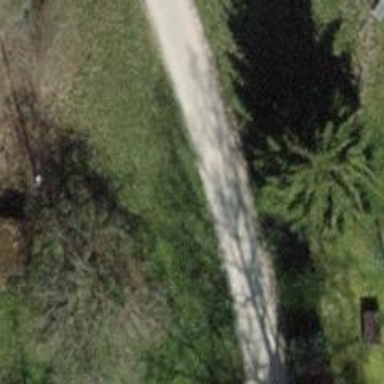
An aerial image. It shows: Unpaved track with grade2 tracktype.